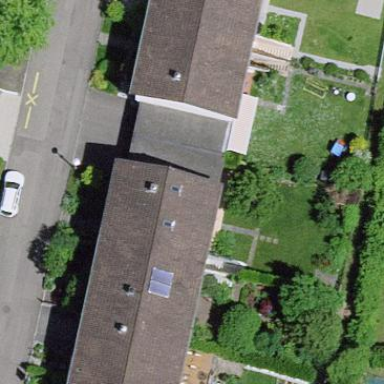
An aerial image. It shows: Terrace building.